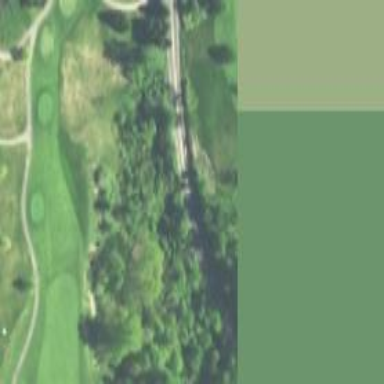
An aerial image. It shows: Grassy area designated as golf fairway.